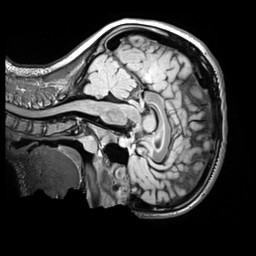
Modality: FLAIR
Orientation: sagittal
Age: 13
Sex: female
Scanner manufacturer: siemens
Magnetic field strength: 3 T
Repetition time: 5 s
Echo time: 0.388 s